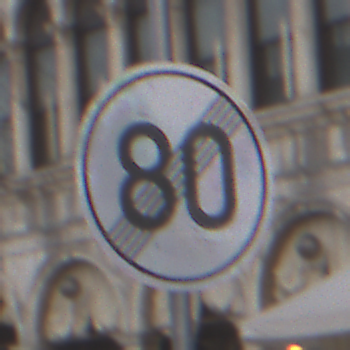
Verkehrszeichen: EndeGeschwindigkeit80
Umgebung: Outdoor, Urban
Tageszeit: SunriseSunset
Wetter: PartlyCloudy
Licht: Natural
Jahreszeit: NotSpecified
Kontrast: LowContrast